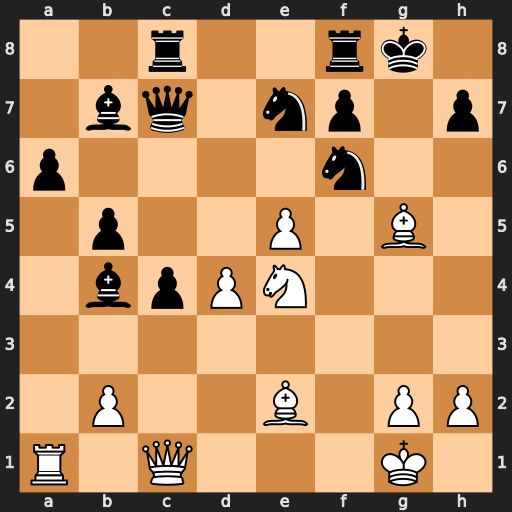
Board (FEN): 2r2rk1/1bq1np1p/p4n2/1p2P1B1/1bpPN3/8/1P2B1PP/R1Q3K1
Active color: w
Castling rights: -
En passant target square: -
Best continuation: Bxf6 Rfd8 Qh6 Nf5 Qg5+ Kf8 Qxf5 Bxe4 Qxe4